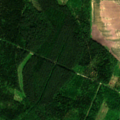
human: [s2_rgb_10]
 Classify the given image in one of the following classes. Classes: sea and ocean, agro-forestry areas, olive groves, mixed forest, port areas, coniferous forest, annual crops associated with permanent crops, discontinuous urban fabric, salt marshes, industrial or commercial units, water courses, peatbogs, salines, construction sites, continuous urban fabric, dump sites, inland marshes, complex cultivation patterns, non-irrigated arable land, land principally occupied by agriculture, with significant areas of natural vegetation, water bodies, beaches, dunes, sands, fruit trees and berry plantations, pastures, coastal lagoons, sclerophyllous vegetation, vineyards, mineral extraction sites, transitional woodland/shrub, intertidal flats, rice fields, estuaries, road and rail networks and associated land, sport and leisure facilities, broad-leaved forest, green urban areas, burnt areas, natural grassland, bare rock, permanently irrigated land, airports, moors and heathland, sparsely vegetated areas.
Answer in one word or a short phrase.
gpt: non-irrigated arable land, broad-leaved forest, mixed forest, transitional woodland/shrub